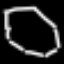
Label: octagon